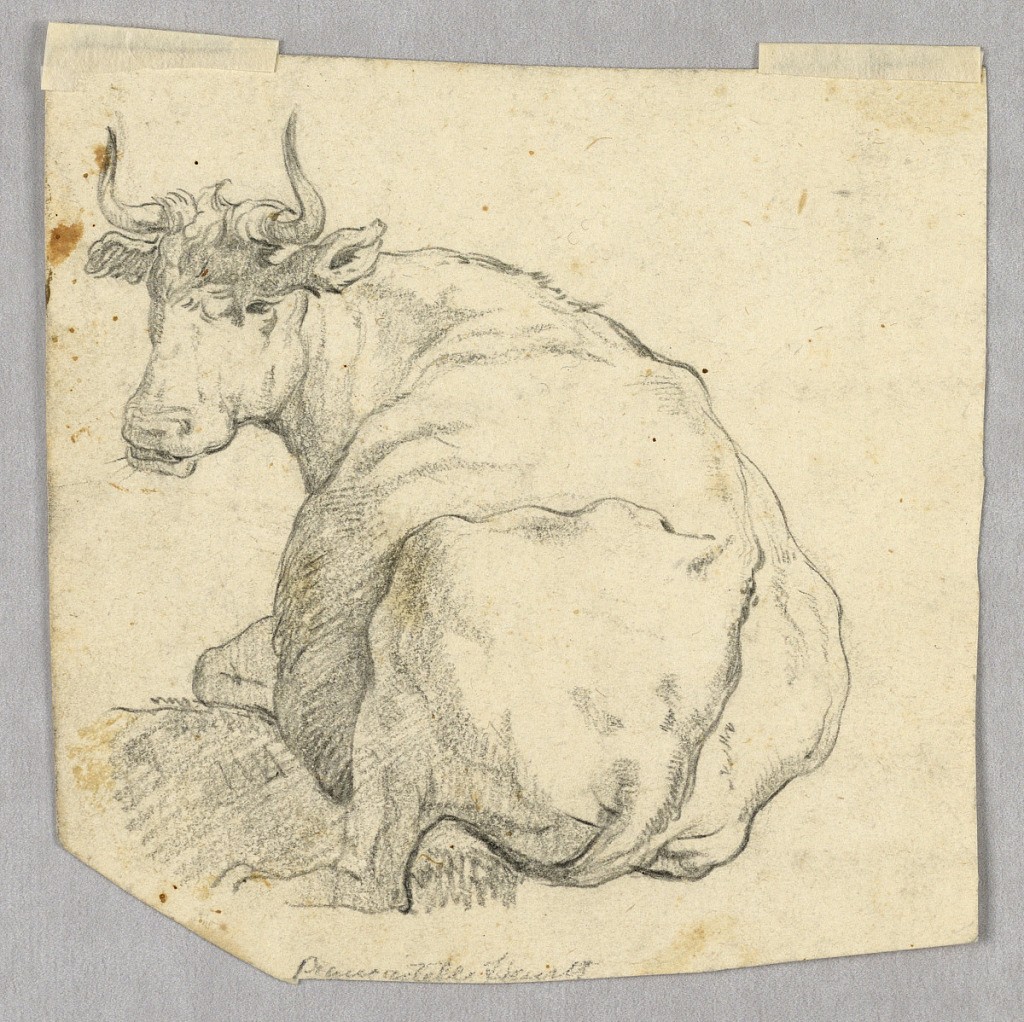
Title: Study of a Cow
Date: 18th century
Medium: Black crayon on paper
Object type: Drawing
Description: View of a cow oriented away from the viewer but turning to look back.